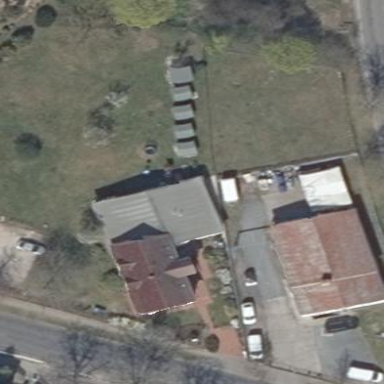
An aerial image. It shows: Detached building.